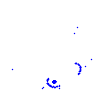
Particle: kaon